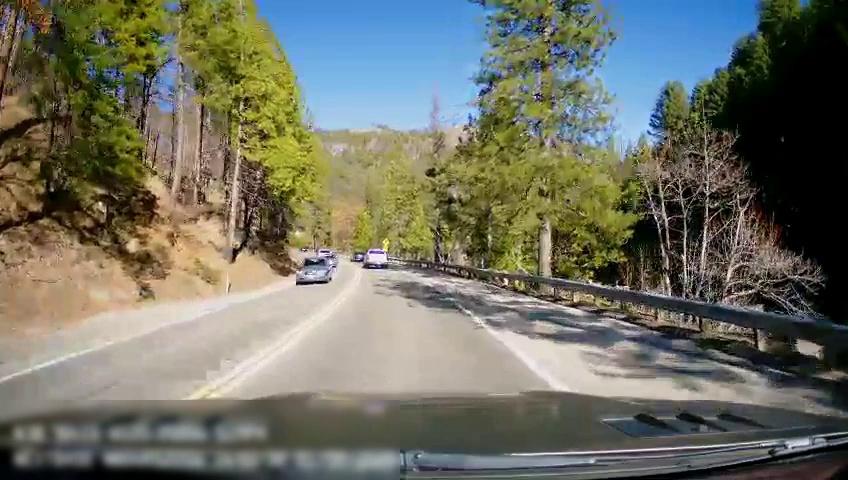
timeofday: Day
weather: Sunny
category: Drivable Space
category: Drivable Space
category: Vehicles | Truck
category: Vehicles | Car
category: Vehicles | Car
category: Vehicles | Car
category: Lanes | Opposite Lane
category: Lanes | Current Lane
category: Lanes | Opposite Lane
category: Lanes | Current Lane